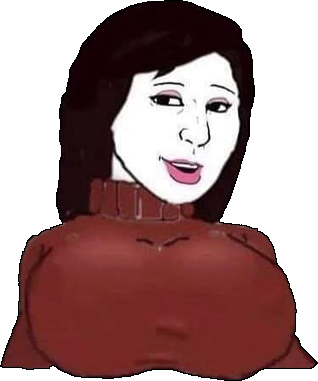
Label: 5_Groomer